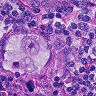
Metastatic tissue present: yes